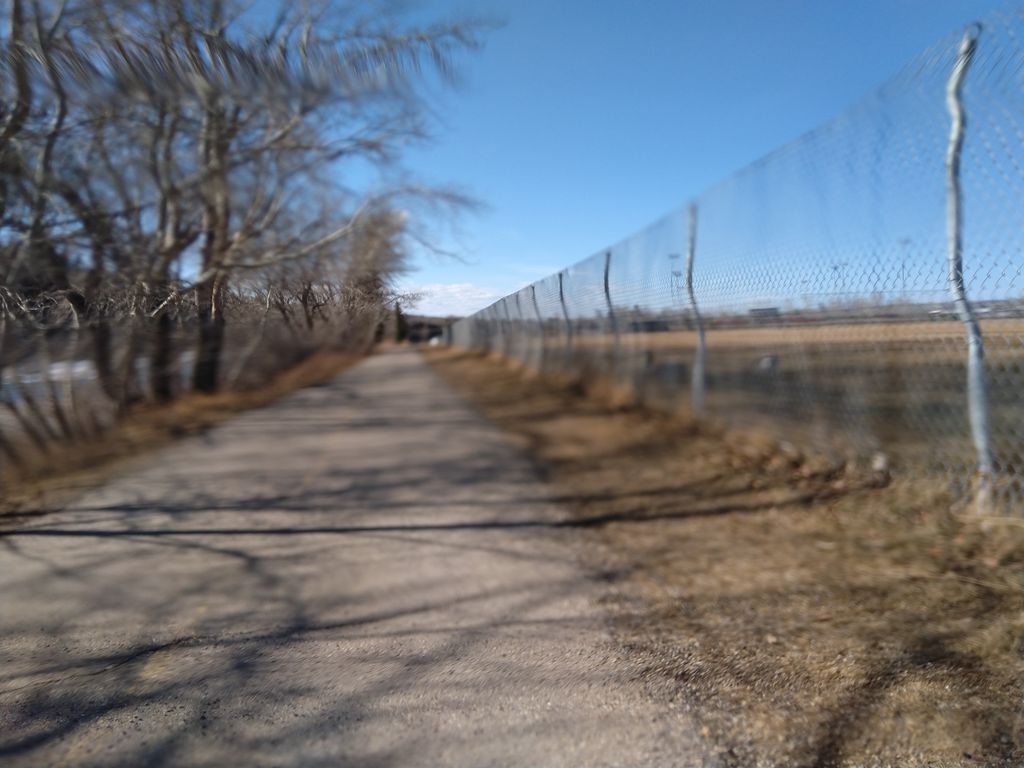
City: calgary